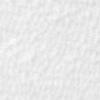
Label: no_change